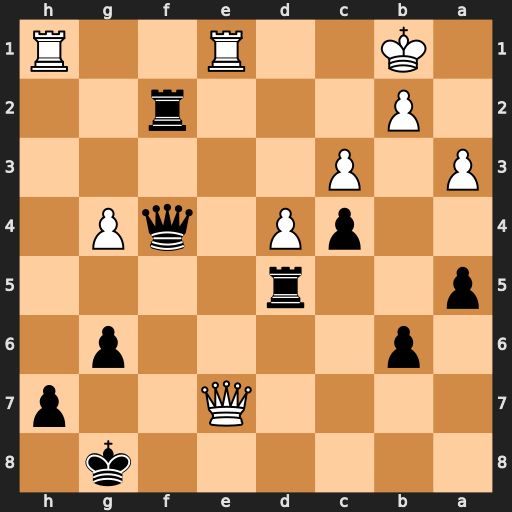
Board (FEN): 6k1/4Q2p/1p4p1/p2r4/2pP1qP1/P1P5/1P3r2/1K2R2R
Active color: b
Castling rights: -
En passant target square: -
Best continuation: Rxb2+ Ka1 Ra2+ Kxa2 Qd2+ Ka1 Qxc3+